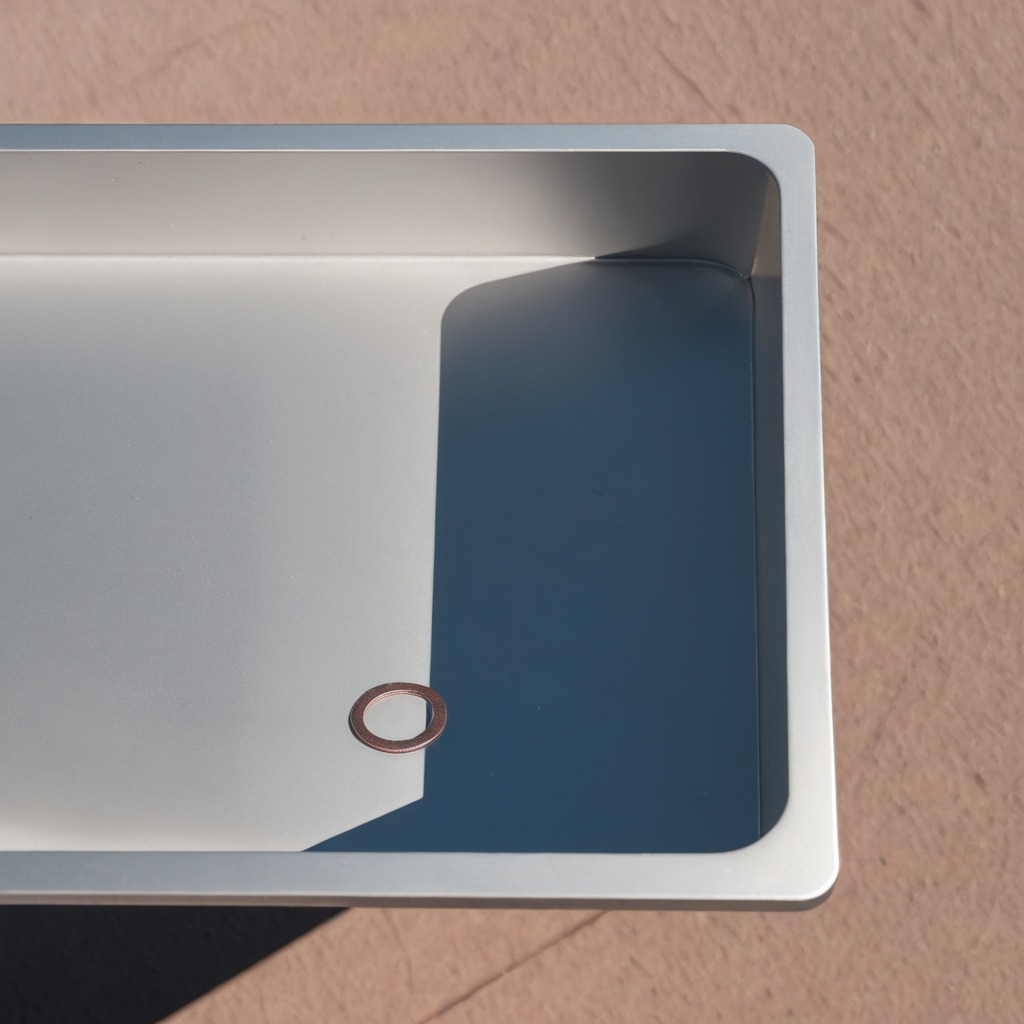
A flat metal washer is lying on the table in a temporary outdoor tool station.